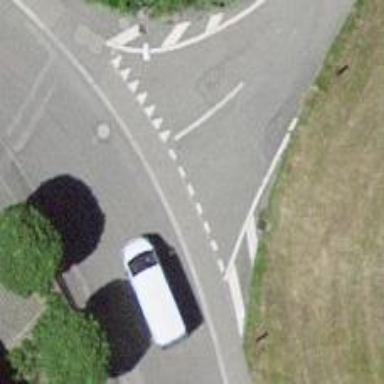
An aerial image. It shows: Road with "give way" sign.